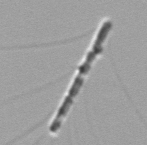
Label: Chaetoceros_subtilis